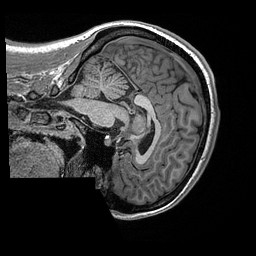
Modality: T1w
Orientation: sagittal
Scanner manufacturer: ge
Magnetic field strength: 3 T
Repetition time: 2.349 s
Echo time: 0.002968 s